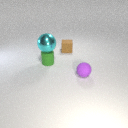
small green rubber cylinder to the left of small brown rubber cube